Question: I am working on a project in MATLAB which will extract background from an image, like if this is an image

it should give me locations/coordinates of background(blue part) or person's image, so far I have calculated
1) edges using canny
2) connected component
is there any detailed work, algorithm or paper on it ? so I can do it.
Problem I am facing is if I detect edges, it gives me 'binary' image, so if I assume that all pixels who have value '0' (black color), is my background then how would I differentiate that is the part of person or part of background ?
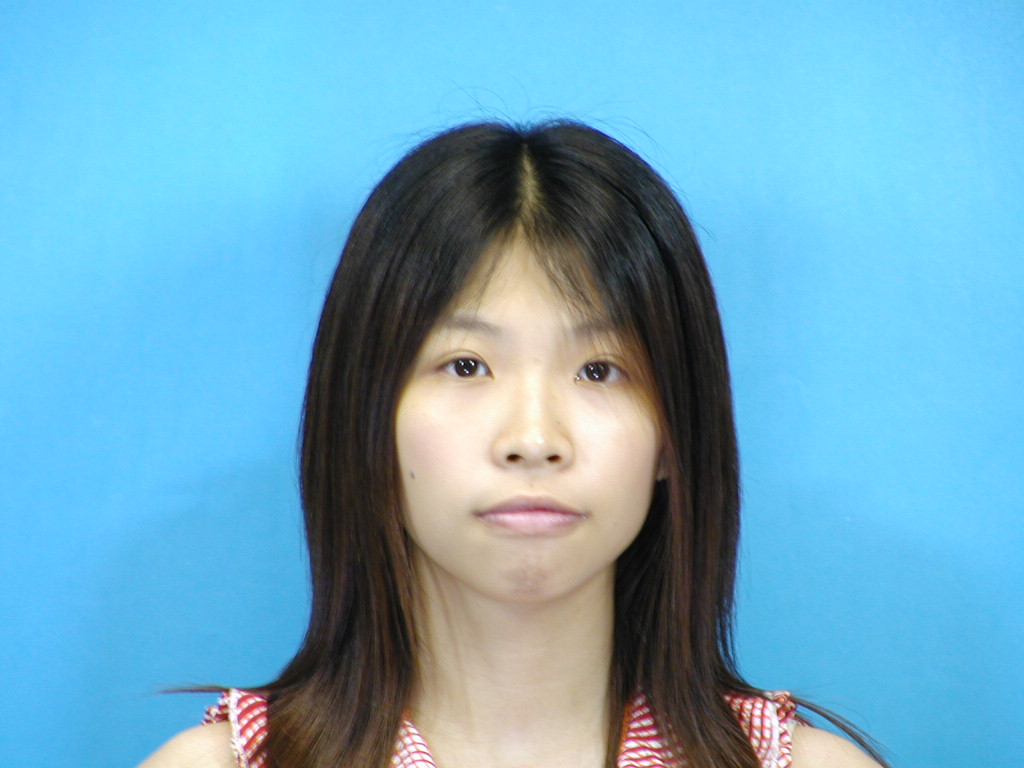
Answer: Note that this is just one way to do it, but it should work.
Assuming you can make a matrix with the following values:
'''
1 if it is (in the range of) your background color
0 otherwise
'''
And assuming the background is only 'outside' the person (though it may still work if there is just a bit of hair around the background), then a simple way to check if something is the background would be to
1. observe the neighborhood of each pixel in the matrix
2. if the average value is high enough (say over 0.2) then assume it is a background pixel, otherwise assume it is a non-background pixel.
3. Store the result in your new matrix and you have all the locations of background pixels
So far it is quite straightforward and does not even use the fact that you already calculated the edges. Now with those edges you can make the following improvement:
If a pixel is far enough 'inside' the edges (simpler: close enough to the center of them), do not consider it a candidate for background. This should help in case someone has big blue eyes.